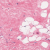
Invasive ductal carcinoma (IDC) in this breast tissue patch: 0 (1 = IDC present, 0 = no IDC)